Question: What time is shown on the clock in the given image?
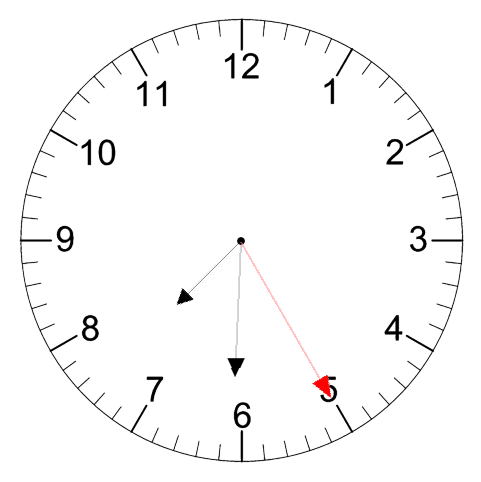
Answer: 07:30:25